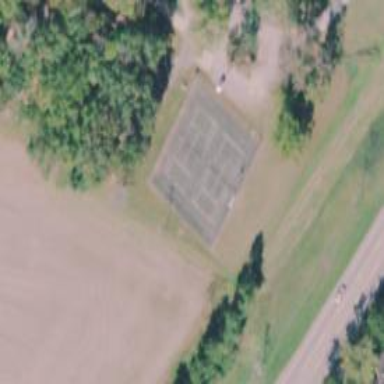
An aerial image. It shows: Tennis court in leisure pitch.